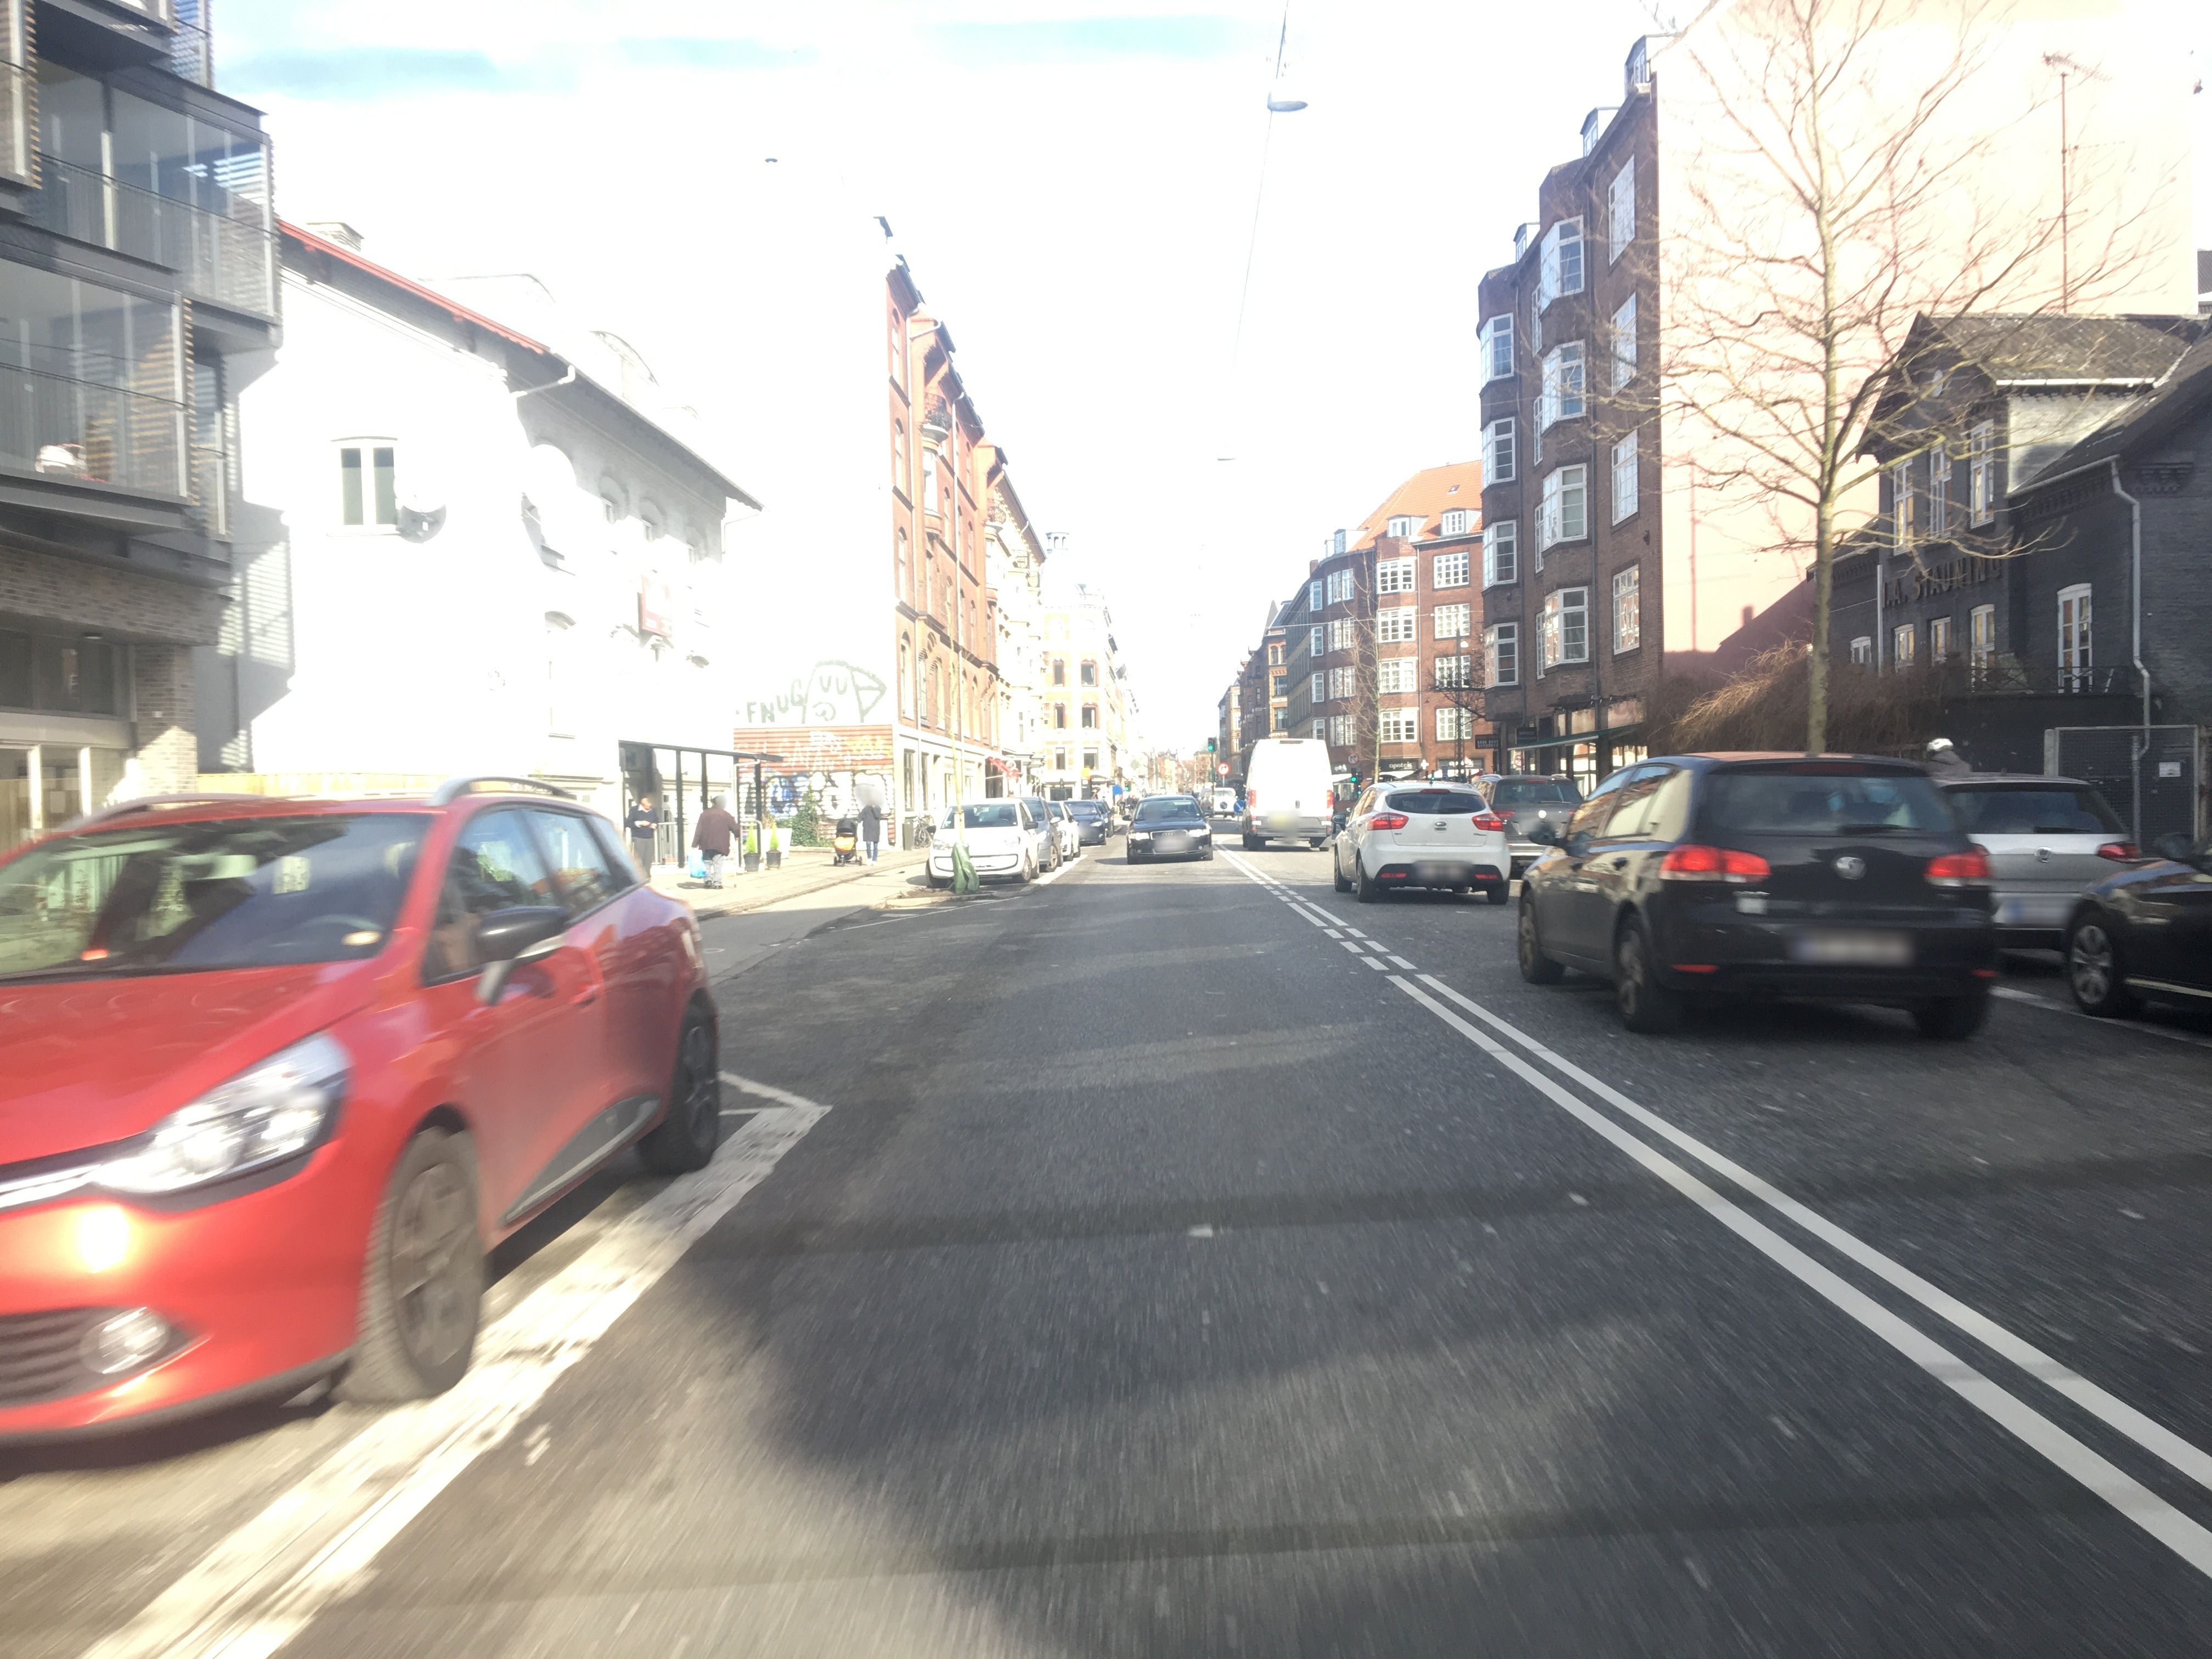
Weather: clear
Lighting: day
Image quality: good
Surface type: driving surface
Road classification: tertiary
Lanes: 2
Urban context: urban centre
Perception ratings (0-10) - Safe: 6.21, Lively: 8.69, Beautiful: 8.89, Boring: 2.2, Depressing: 1.15, Wealthy: 4.38